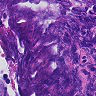
Metastatic tissue present: no